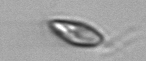
Label: Chrysochromulina